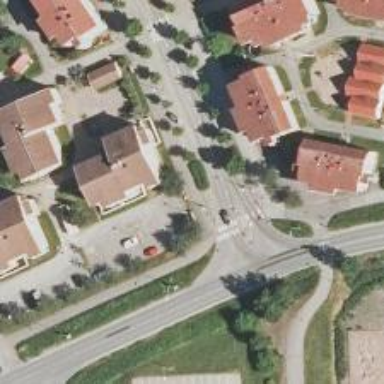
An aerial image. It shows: Uncontrolled zebra crossing with pedestrian island.